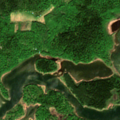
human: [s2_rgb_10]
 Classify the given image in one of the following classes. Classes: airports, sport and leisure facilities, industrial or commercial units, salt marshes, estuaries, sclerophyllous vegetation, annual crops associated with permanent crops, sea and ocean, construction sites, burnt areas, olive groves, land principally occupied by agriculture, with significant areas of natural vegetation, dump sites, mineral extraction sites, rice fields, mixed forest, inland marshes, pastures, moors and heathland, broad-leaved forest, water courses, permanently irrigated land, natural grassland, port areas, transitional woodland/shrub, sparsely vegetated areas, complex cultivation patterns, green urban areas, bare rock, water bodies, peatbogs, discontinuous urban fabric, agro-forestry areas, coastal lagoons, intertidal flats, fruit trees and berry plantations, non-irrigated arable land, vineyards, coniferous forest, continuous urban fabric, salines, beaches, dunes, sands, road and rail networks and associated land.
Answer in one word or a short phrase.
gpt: mixed forest, sea and ocean